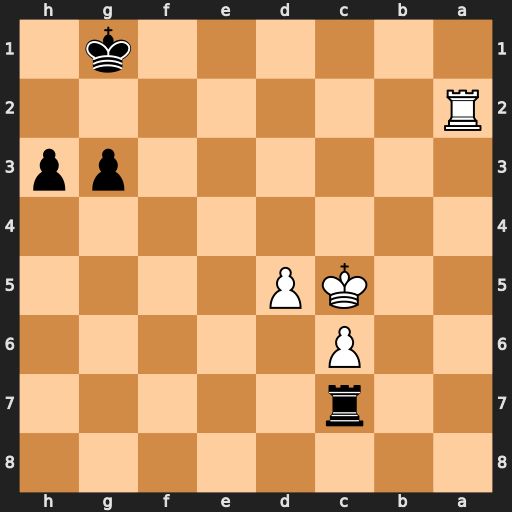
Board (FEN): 8/2r5/2P5/2KP4/8/6pp/R7/6k1
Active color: b
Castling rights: -
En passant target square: -
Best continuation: h2 Ra1+ Kf2